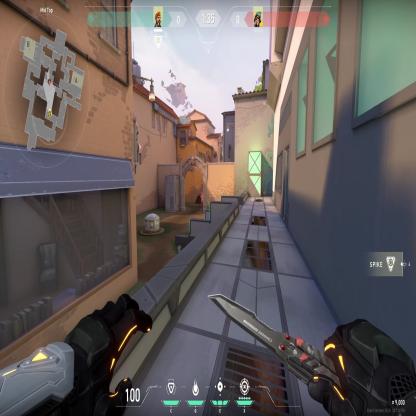
Label: enemy